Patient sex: M
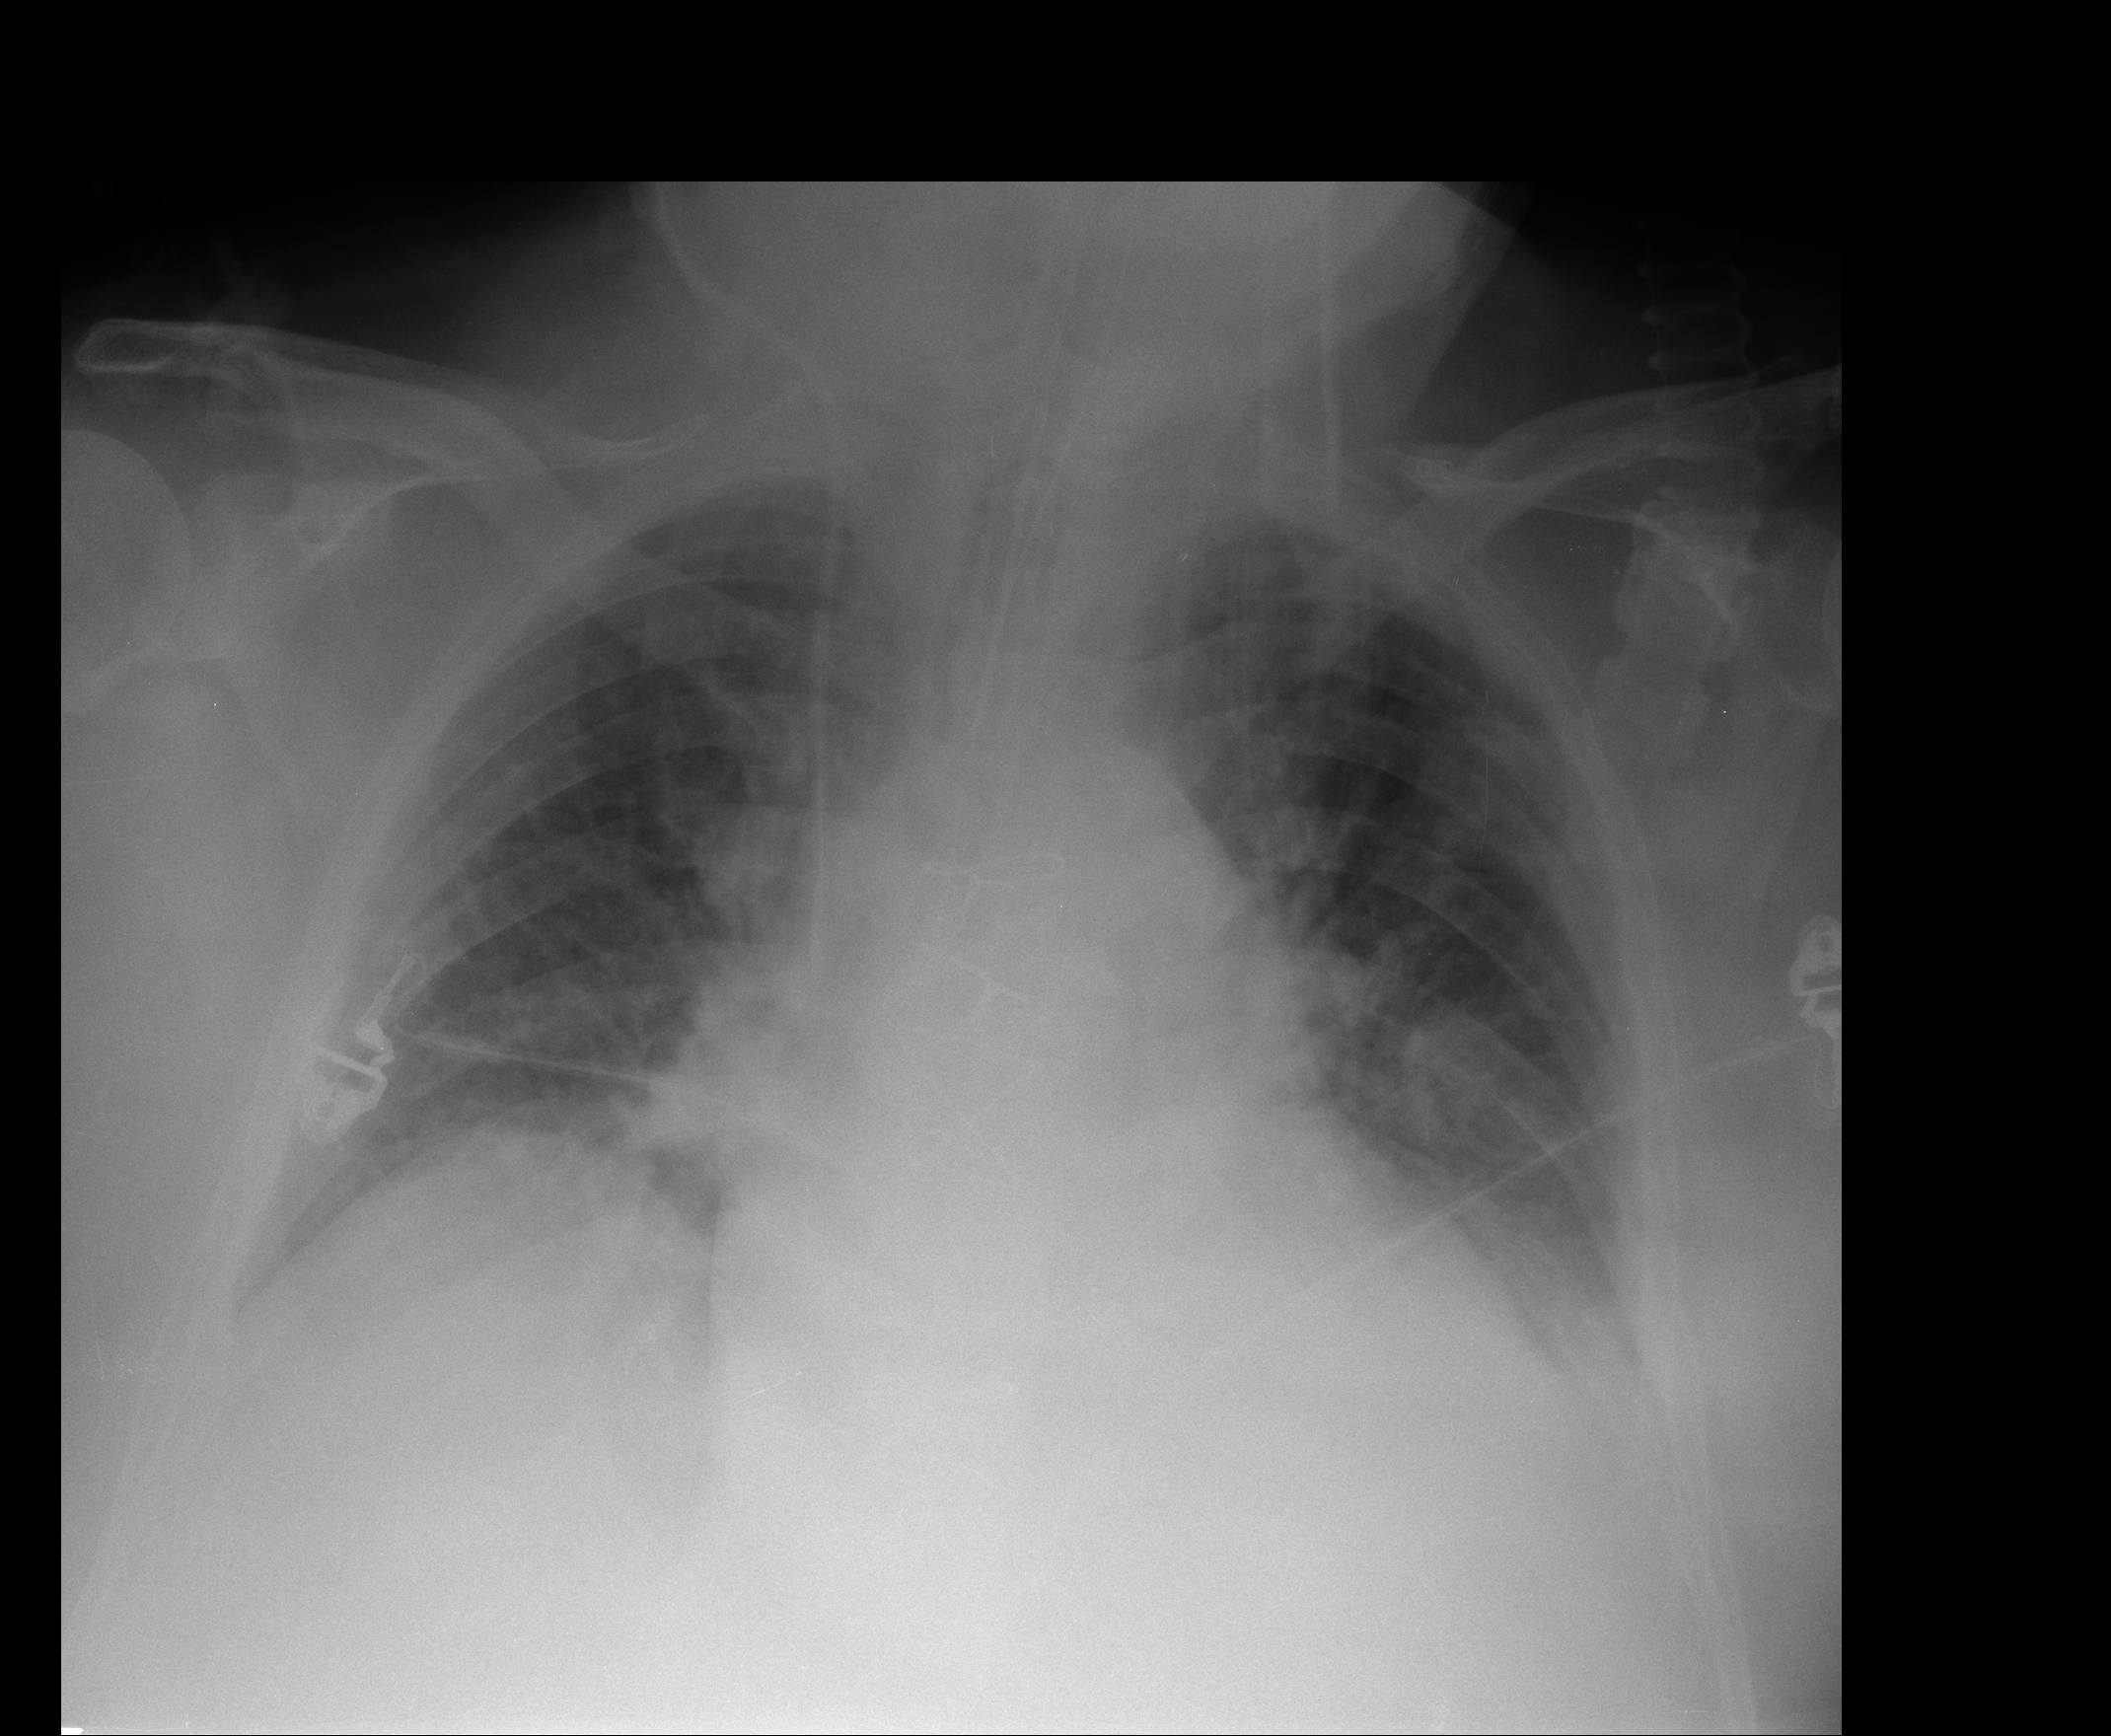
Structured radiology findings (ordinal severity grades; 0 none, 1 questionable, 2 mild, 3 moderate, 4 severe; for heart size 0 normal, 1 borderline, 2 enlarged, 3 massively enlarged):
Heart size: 2
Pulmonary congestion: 0
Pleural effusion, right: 1
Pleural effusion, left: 1
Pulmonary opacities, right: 0
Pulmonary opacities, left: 0
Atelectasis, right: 1
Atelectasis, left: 1